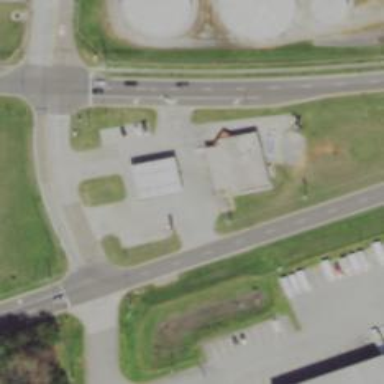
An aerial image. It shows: Convenience shop.